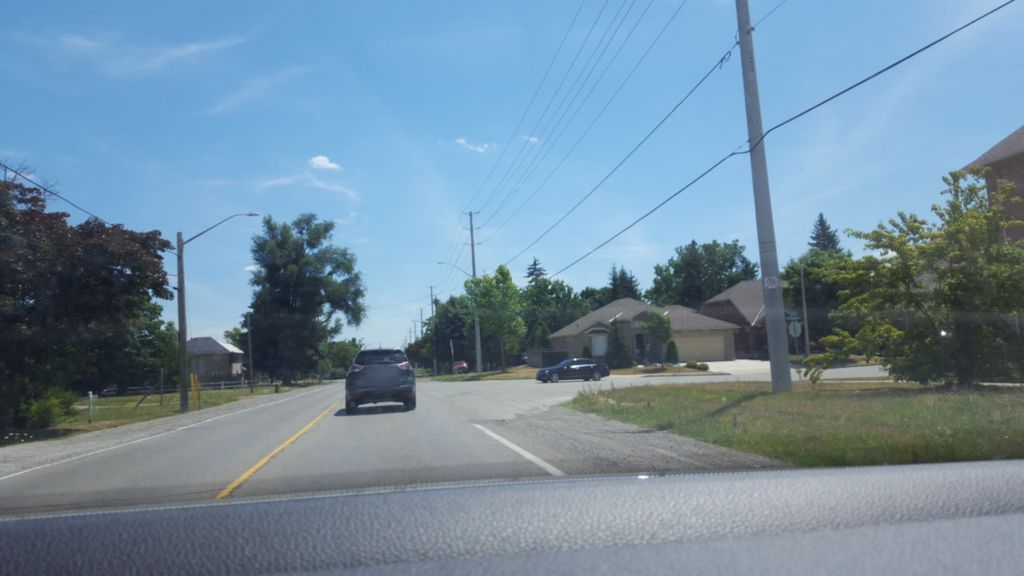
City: hamilton